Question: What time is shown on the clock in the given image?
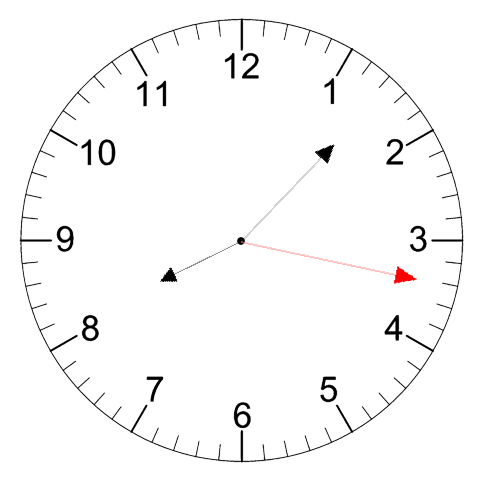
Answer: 08:07:17